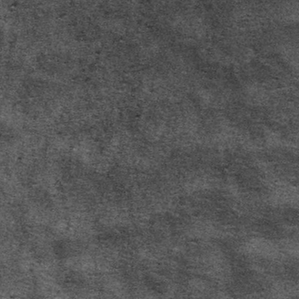
Label: frost